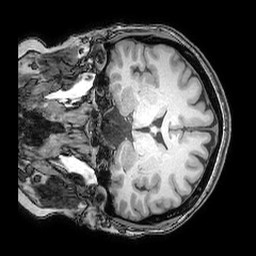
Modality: T1w
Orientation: coronal
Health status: ill
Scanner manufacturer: philips
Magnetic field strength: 3 T
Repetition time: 0.007 s
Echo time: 0.0035 s